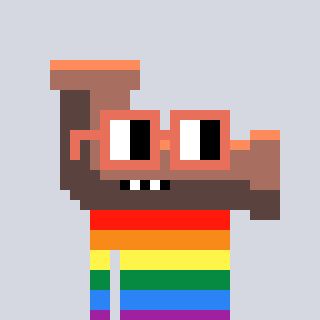
a pixel art character with square orange glasses, a pipe-shaped head and a yellow-colored body on a cool background